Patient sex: F
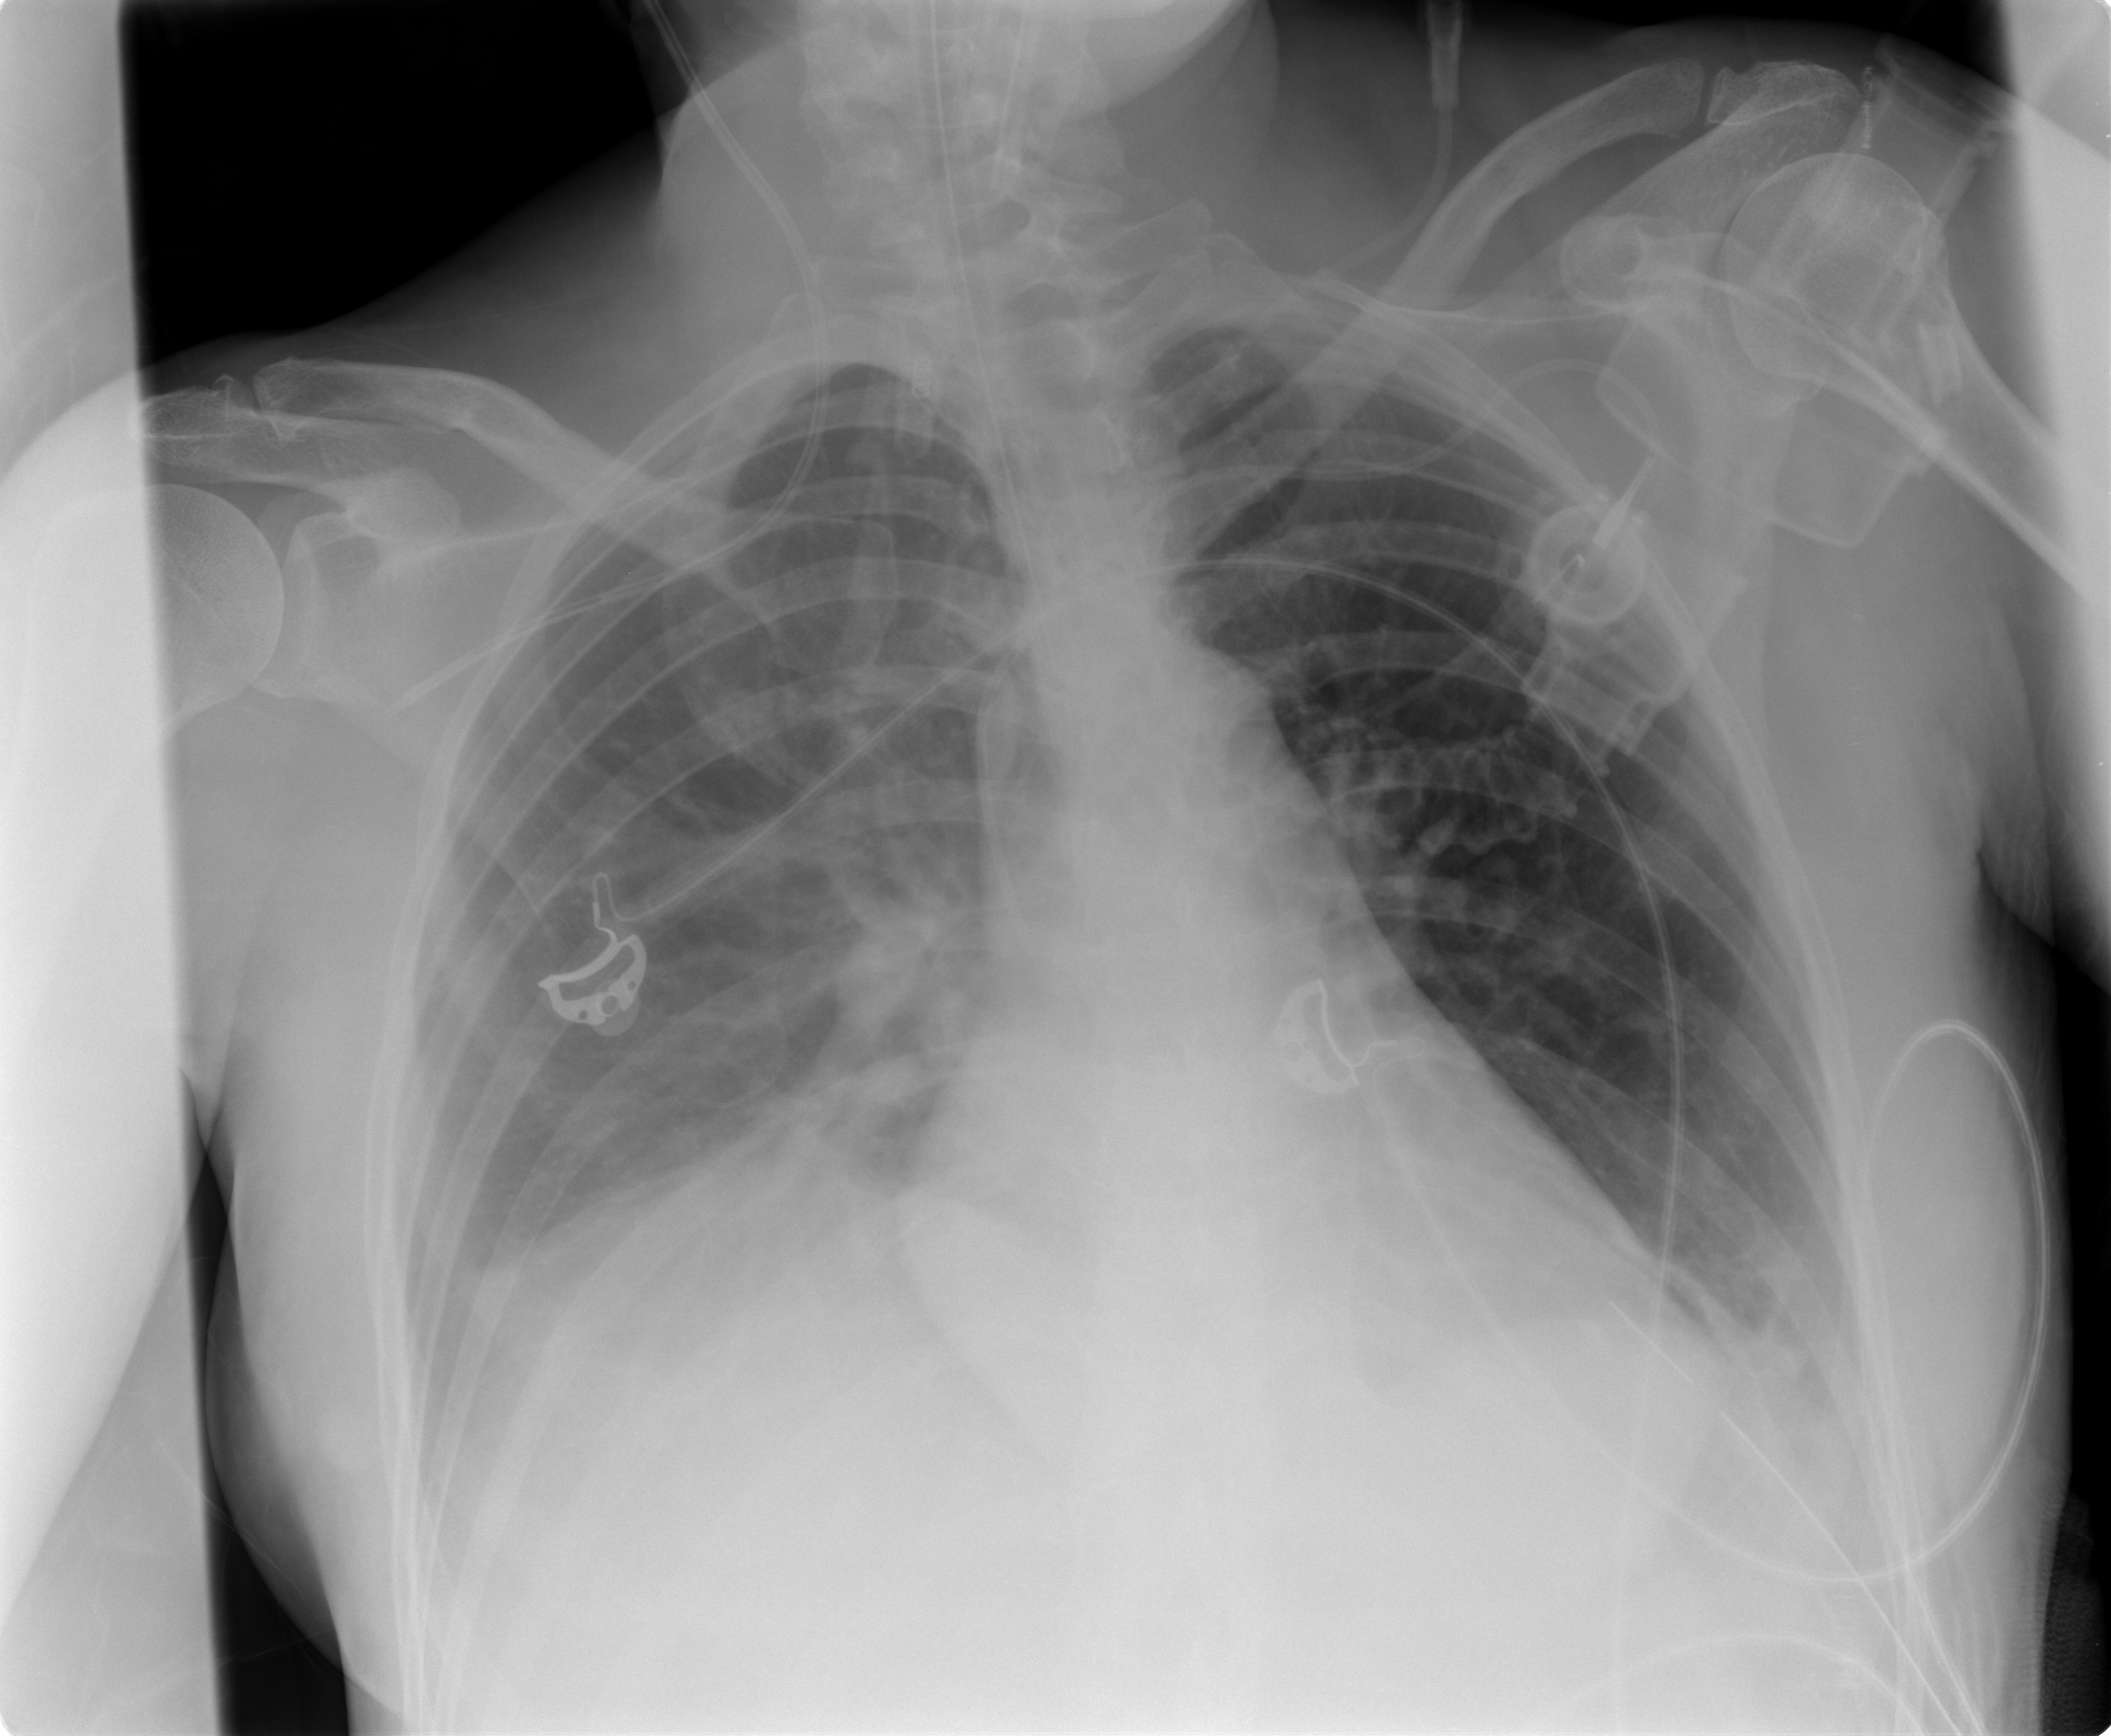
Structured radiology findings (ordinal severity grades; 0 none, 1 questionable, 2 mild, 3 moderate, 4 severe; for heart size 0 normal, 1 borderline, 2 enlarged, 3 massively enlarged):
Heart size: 1
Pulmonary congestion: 1
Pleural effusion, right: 2
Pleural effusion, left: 2
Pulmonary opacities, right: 0
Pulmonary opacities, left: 0
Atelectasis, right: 2
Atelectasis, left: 2